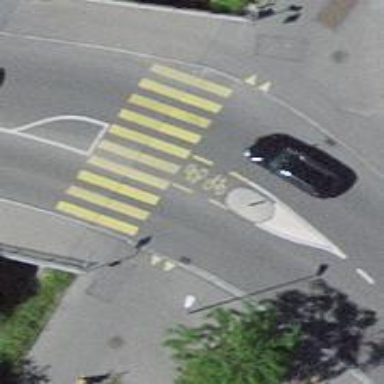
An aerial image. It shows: Uncontrolled road crossing with central island and markings.